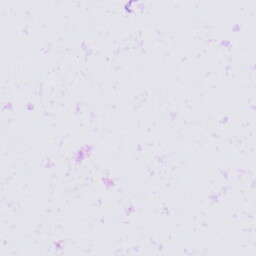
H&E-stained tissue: Skin